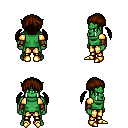
a pixel art fantasy rpg character, male body template, orc, green skin, gold arm armor, gold greaves, brown twin-tailed hairstyle, leather bracers, gold boots, four views (front, back, left, right), 2x2 character sprite sheet, small pixel art, hard edges, no anti-aliasing